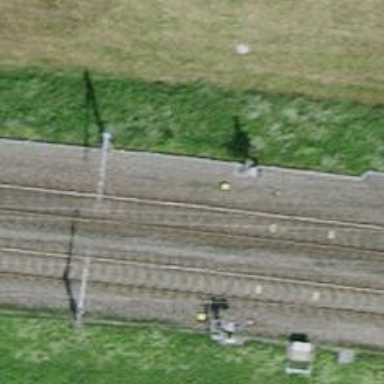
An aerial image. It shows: Railway signal.